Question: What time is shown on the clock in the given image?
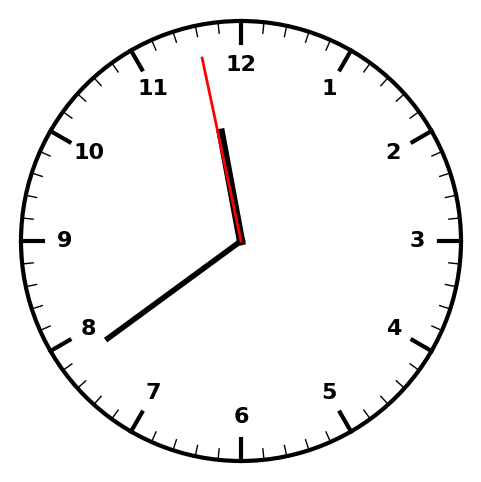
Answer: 11:38:58